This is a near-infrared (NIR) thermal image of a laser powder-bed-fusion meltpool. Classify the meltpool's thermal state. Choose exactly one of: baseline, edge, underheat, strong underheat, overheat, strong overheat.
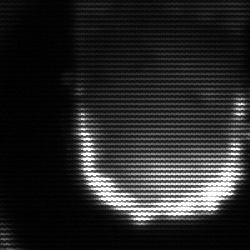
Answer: baseline